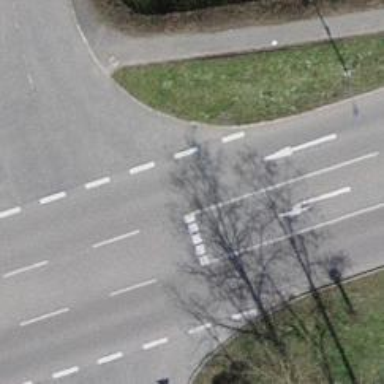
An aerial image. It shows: Asphalt road at the secondary link level.